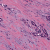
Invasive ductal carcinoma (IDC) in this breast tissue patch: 1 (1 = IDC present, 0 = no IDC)